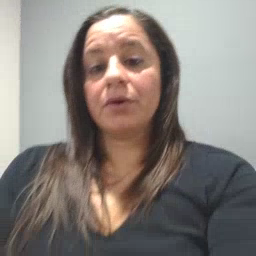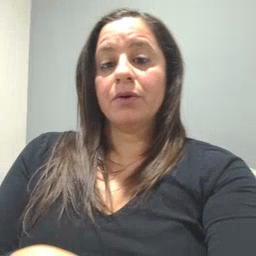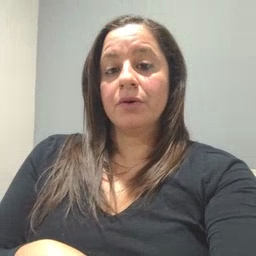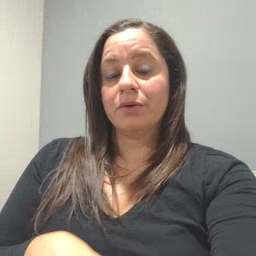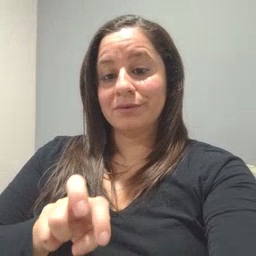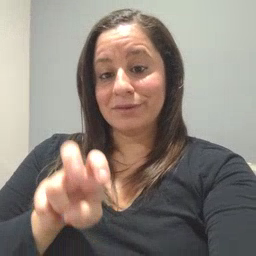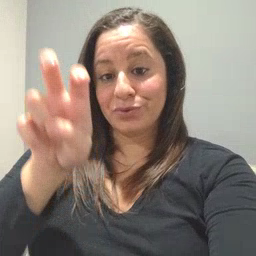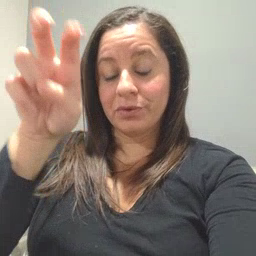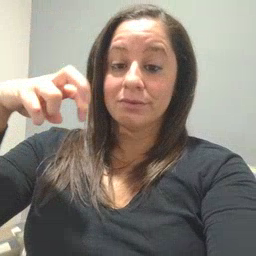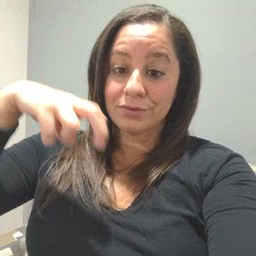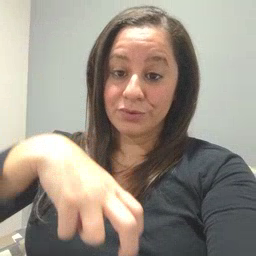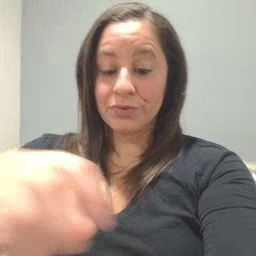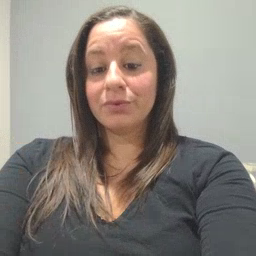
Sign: stairs